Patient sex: F
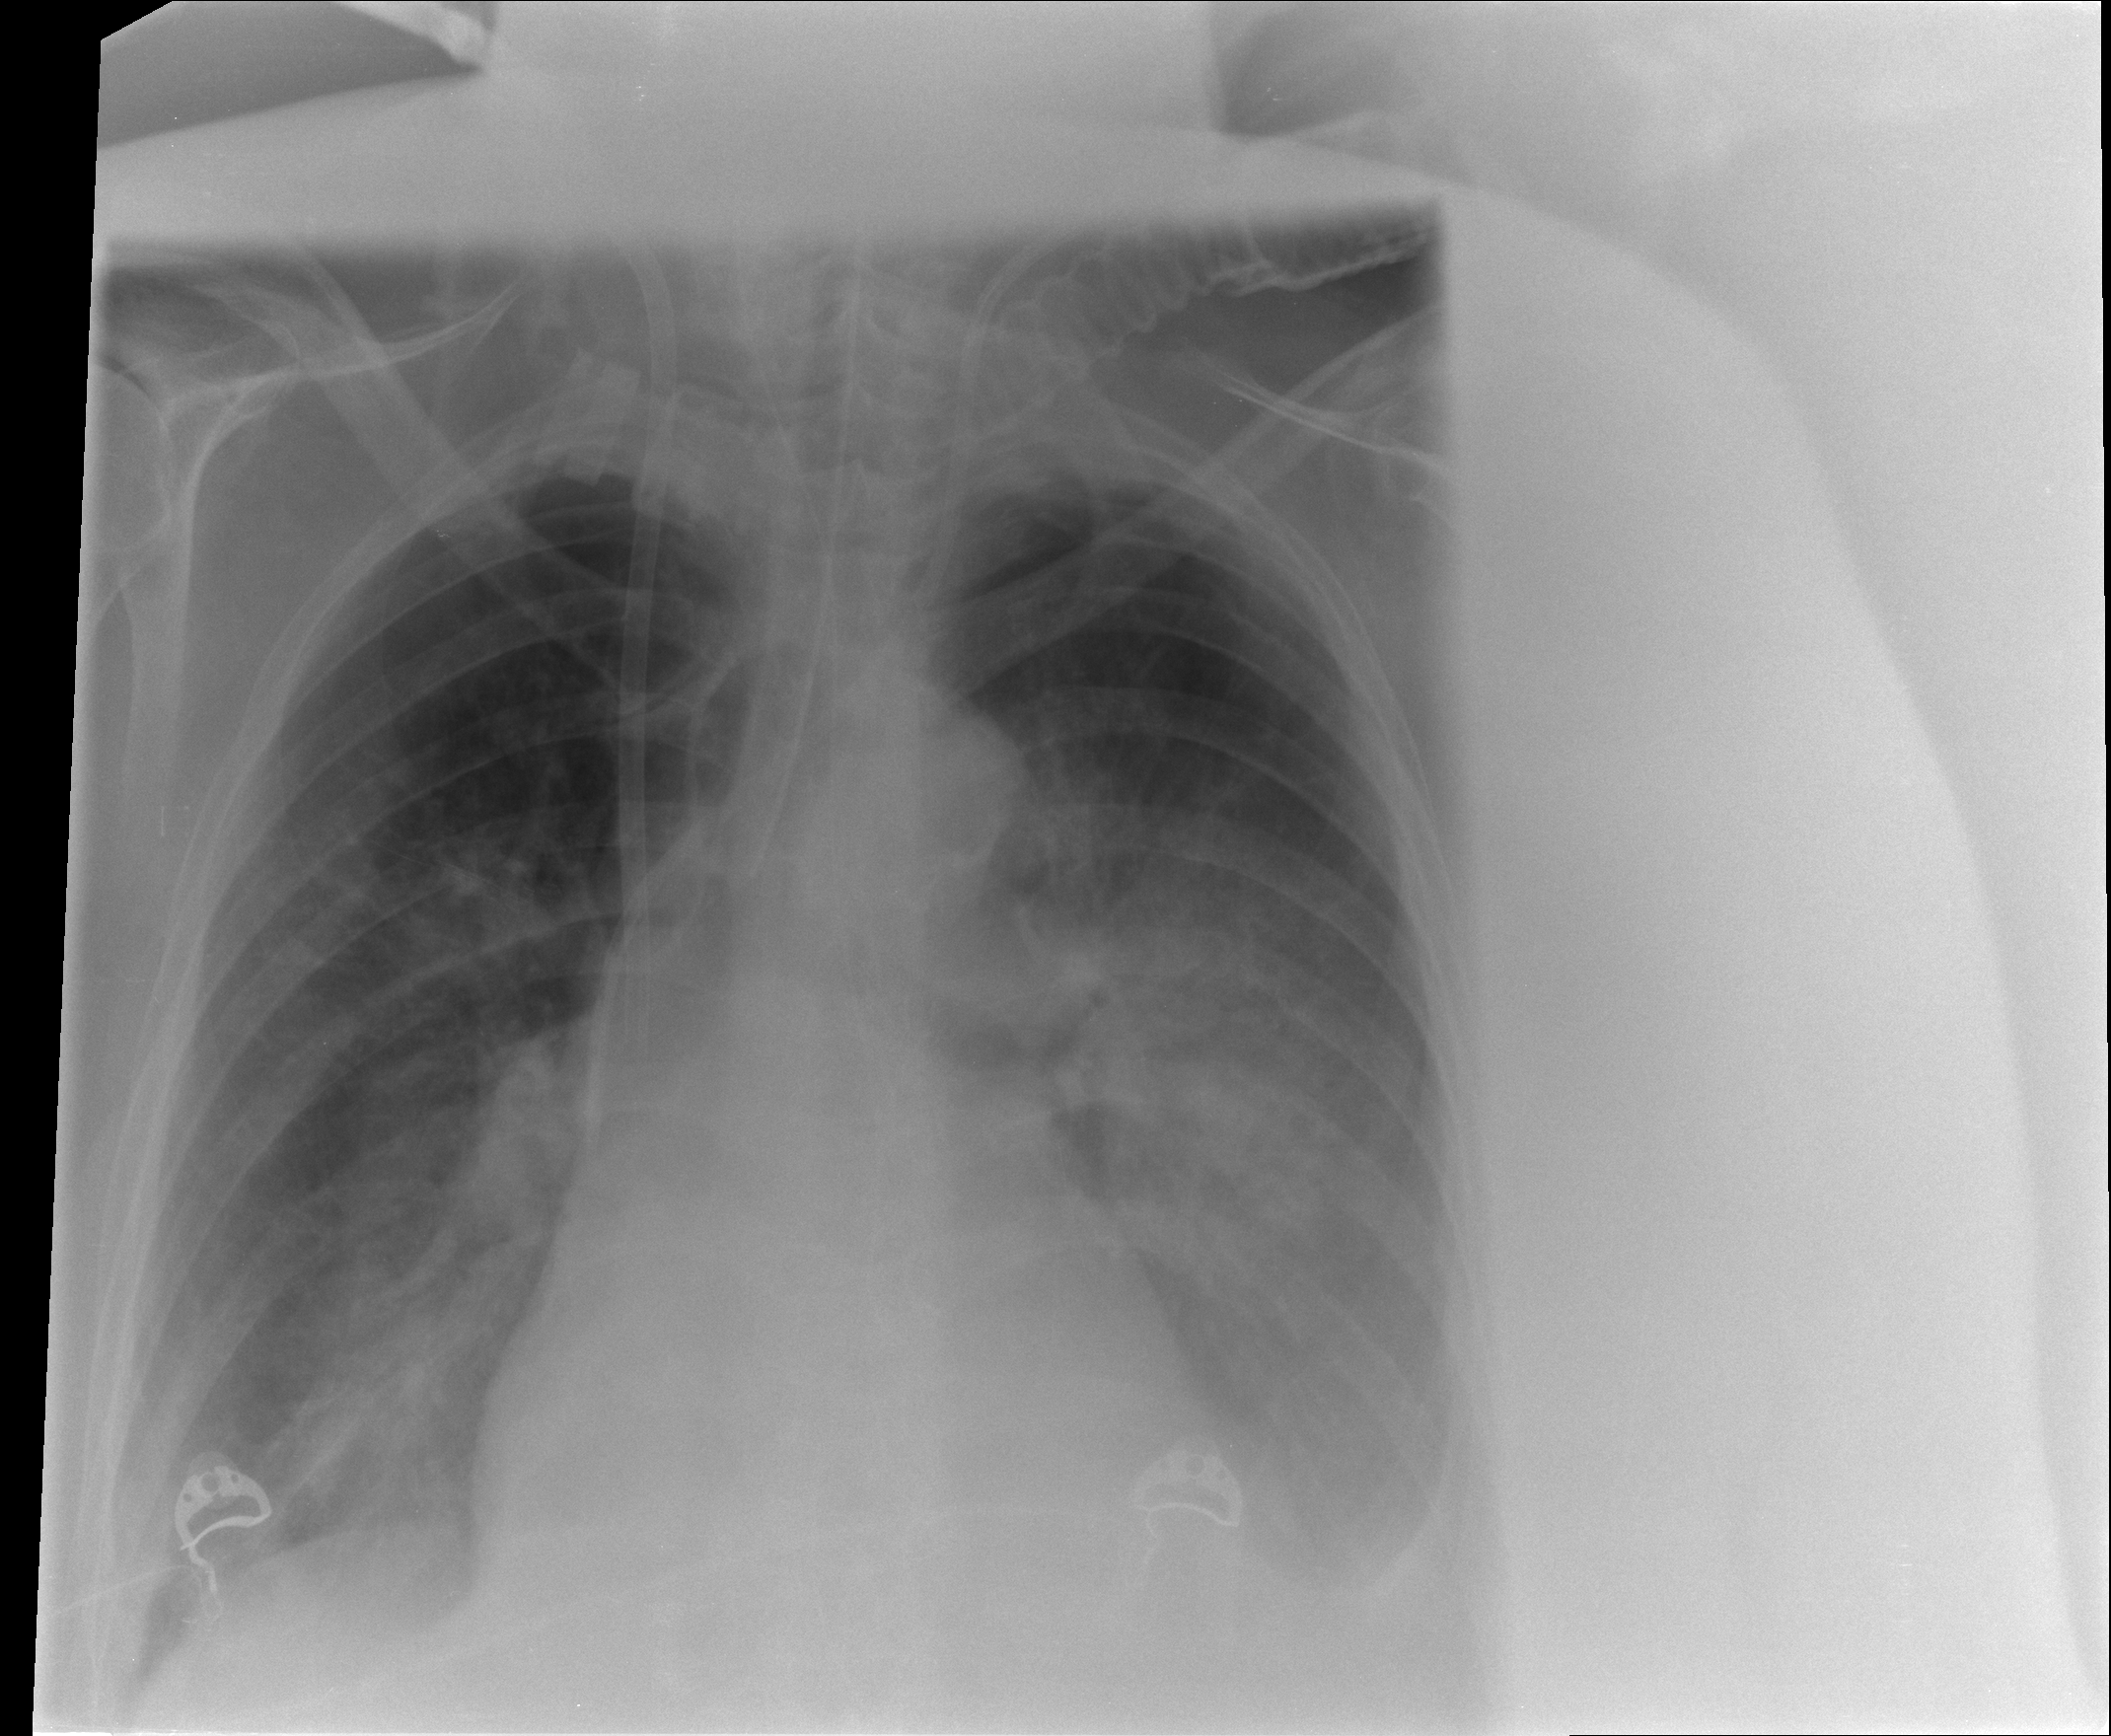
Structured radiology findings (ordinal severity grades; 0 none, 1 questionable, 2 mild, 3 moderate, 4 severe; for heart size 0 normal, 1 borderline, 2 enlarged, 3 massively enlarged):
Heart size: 1
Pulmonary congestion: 3
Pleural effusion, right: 1
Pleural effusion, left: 2
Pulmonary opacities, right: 1
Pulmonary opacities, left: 3
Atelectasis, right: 2
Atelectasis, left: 3